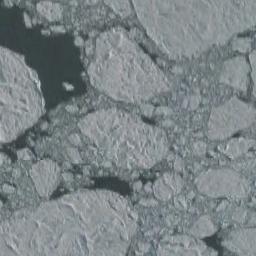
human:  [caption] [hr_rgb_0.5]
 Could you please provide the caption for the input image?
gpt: Countless ice cubes of all sizes are closely connected into a large piece floating on the deep blue sea surface, Covering the sea surface .

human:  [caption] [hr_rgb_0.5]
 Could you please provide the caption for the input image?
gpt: Sea ice is surrounded by water .

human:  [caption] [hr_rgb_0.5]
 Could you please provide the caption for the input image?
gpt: There are many ice on the light green sea .

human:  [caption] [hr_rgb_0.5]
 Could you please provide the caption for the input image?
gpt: A lot of small pieces of sea ice floats between several large pieces of sea ice .

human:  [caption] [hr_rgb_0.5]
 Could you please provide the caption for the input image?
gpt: There are many sea ice linked into sheets .